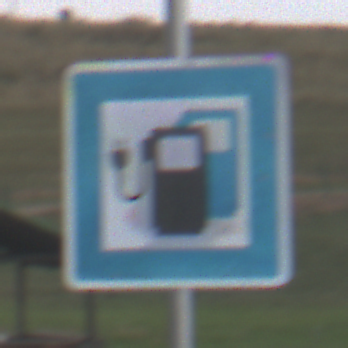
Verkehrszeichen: LadestationFuerElektrofahrzeuge
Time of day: SunriseSunset
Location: Outdoor (RoadRail)
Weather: PartlyCloudy
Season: NotSpecified
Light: Natural